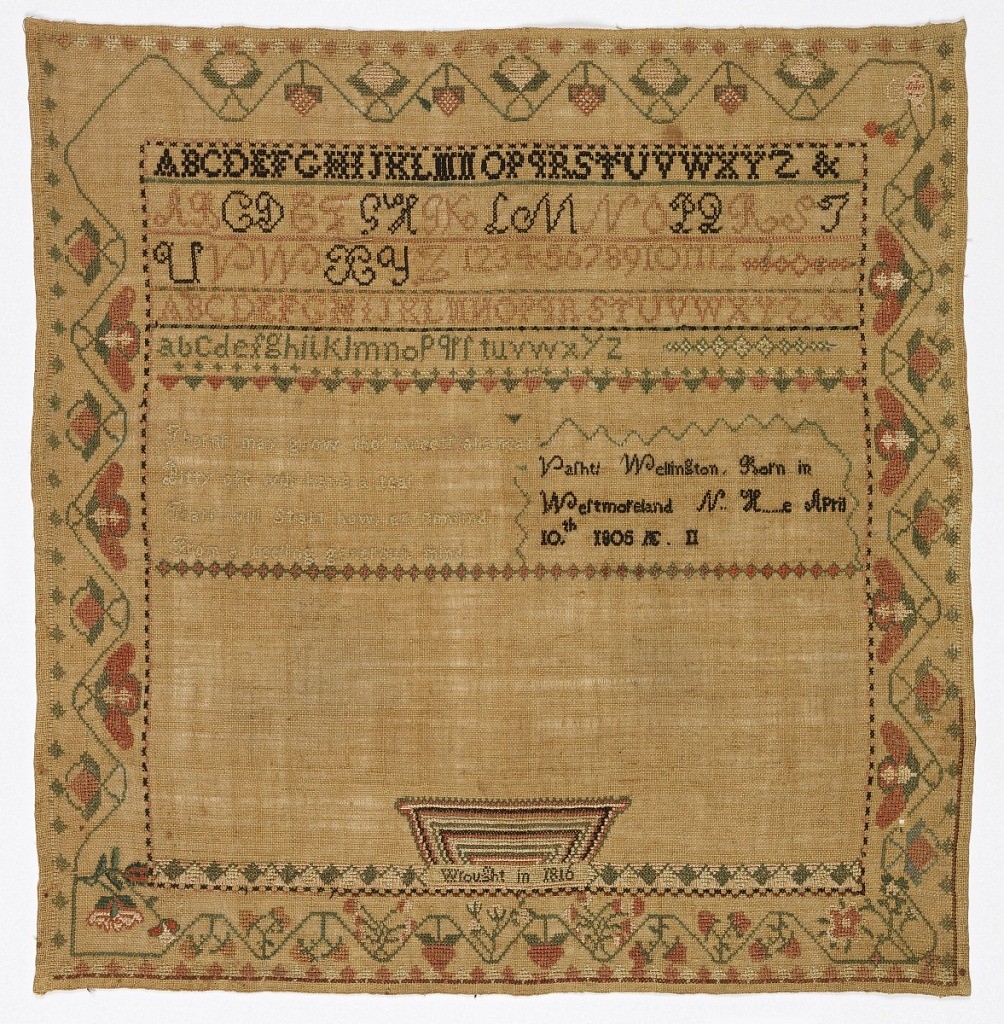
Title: Sampler
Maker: Vashti Wellington, American, b. 1805
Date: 1816
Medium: silk embroidery on linen foundation Technique: embroidered in cross stitch on plain weave foundation
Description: The field is divided in three sections: bands of alphabets and numerals at the top, a verse and inscription in the middle, and an incomplete basket of flowers at the bottom. With stylized floral and strawberry vine borders on four sides.